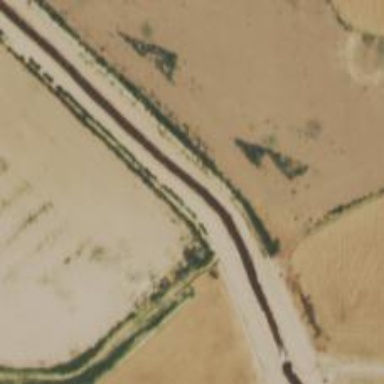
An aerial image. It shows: Culvert tunnel under canal.